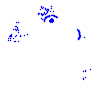
Particle: pion